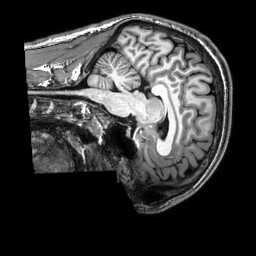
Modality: T1w
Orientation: sagittal
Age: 23
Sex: male
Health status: healthy
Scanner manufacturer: philips
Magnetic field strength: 3 T
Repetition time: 0.009 s
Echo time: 0.003996 s